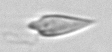
Label: Oxytoxum